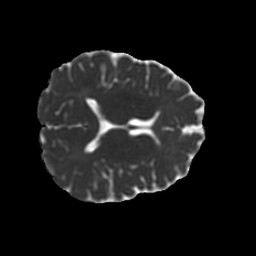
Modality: MD
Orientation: axial
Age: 33
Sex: female
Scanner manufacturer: ge
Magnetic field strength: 3 T
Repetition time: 7.8 s
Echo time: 0.0606 s